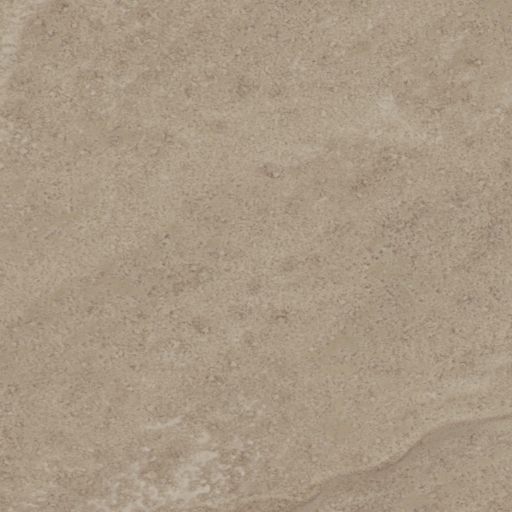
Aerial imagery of bench in Wyoming named Wagonhound Bench containing only shrub